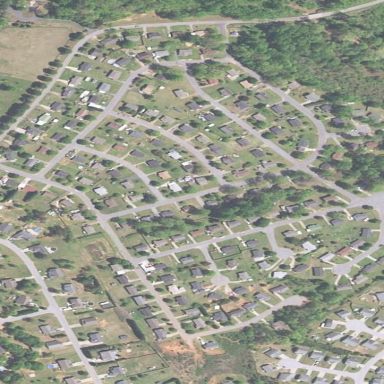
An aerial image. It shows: Residential area within neighborhood.